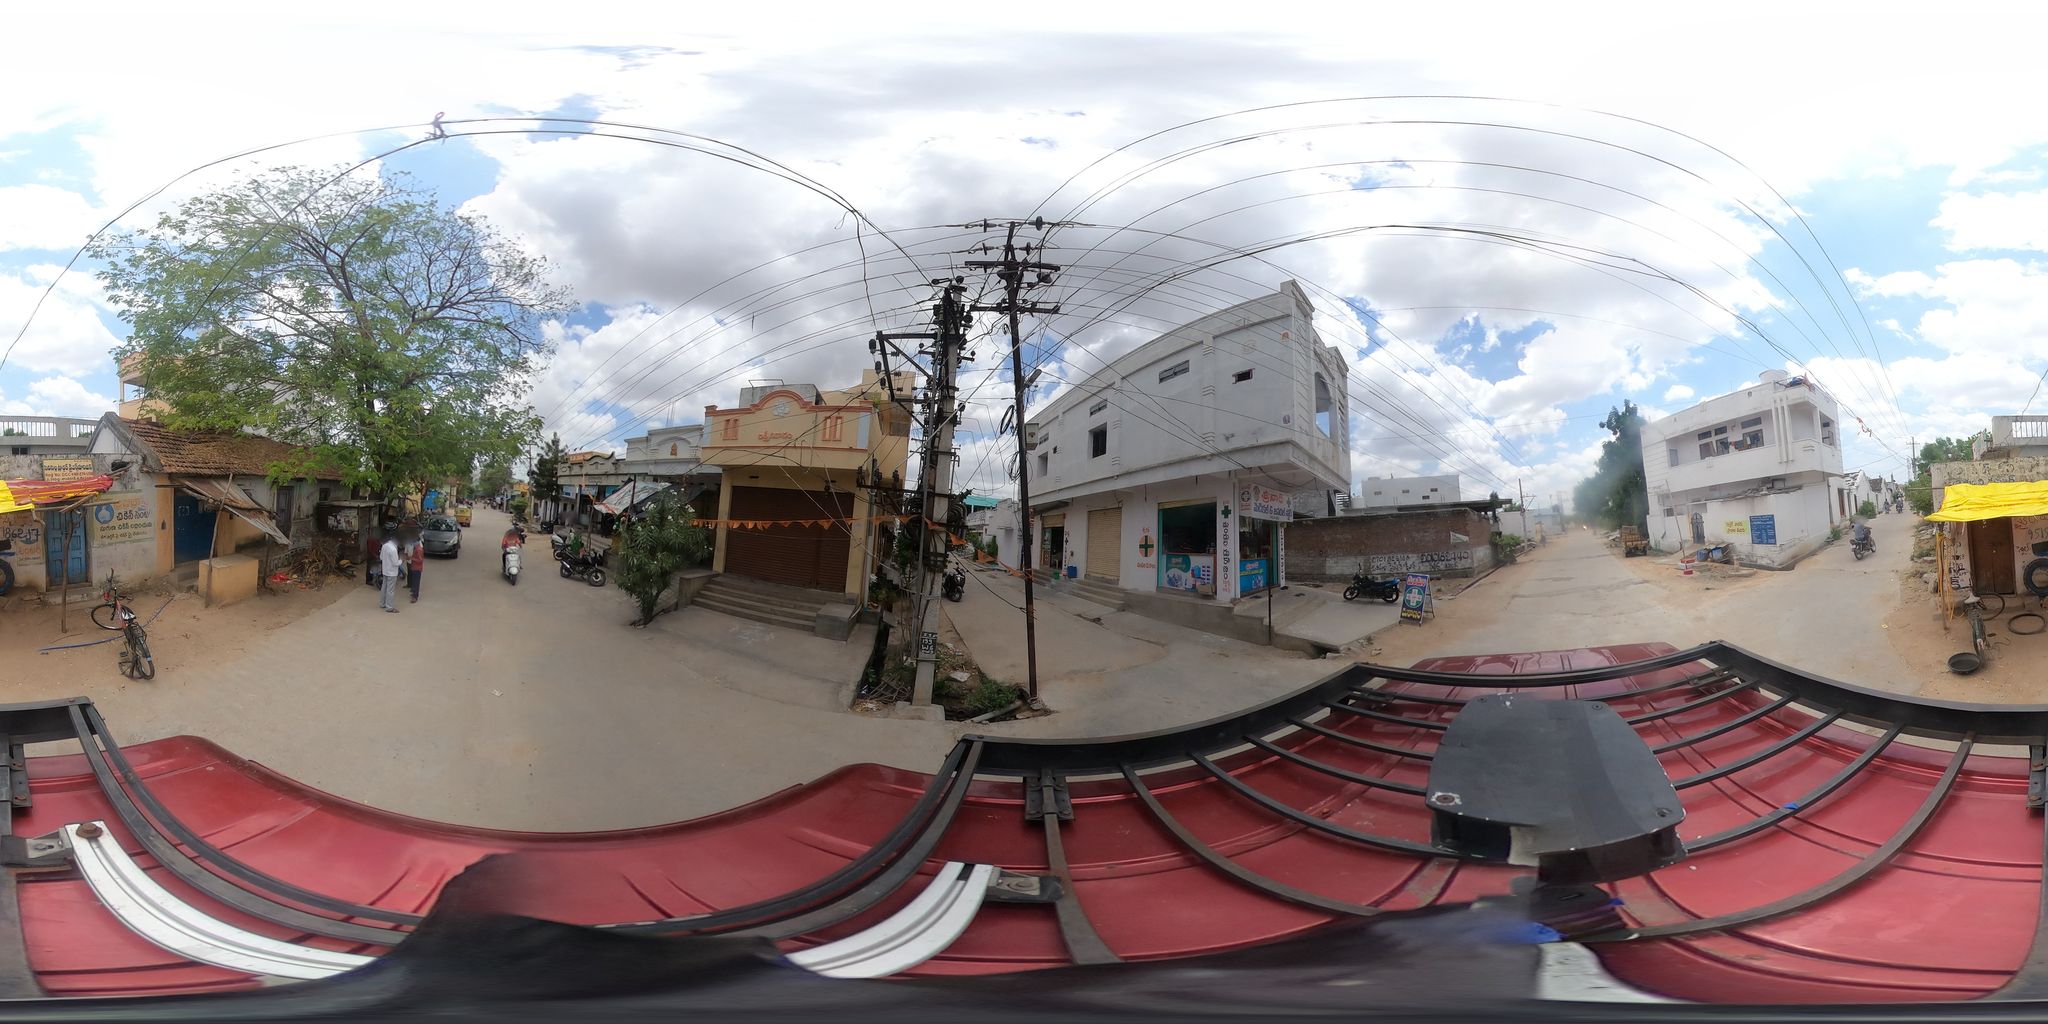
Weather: clear
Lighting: day
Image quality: good
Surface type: cycling surface
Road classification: residential
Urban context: urban centre
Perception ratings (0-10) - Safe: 2.17, Lively: 5.26, Beautiful: 4.23, Boring: 7.41, Depressing: 6.06, Wealthy: 1